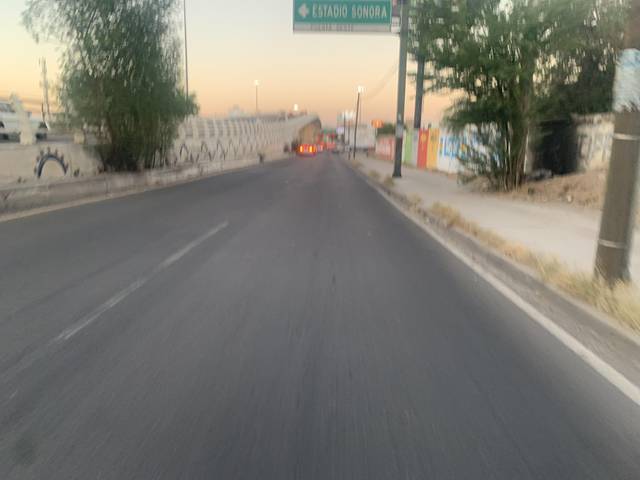
Region: Mexico
Coordinates: 29.035, -110.959